Interaction volume radius: 5 \u00c5
Interaction volume height: 15 \u00c5
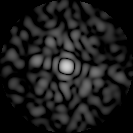
Disorder parameter: 0.8124